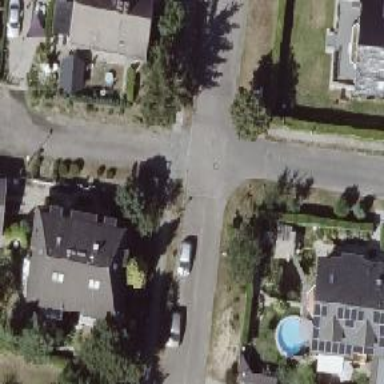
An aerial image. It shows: Residential road.